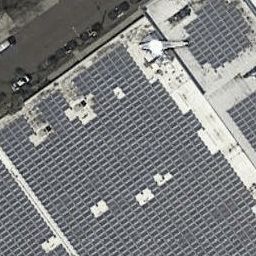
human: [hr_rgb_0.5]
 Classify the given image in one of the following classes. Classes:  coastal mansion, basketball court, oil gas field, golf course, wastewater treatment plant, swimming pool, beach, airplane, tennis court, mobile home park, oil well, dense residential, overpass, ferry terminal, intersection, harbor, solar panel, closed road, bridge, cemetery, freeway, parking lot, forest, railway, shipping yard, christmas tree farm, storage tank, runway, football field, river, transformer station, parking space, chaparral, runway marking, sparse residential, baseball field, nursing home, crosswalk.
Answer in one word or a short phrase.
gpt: solar panel